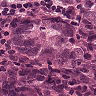
Metastatic tissue present: yes